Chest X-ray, AP view. Patient: 54 years old, sex M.
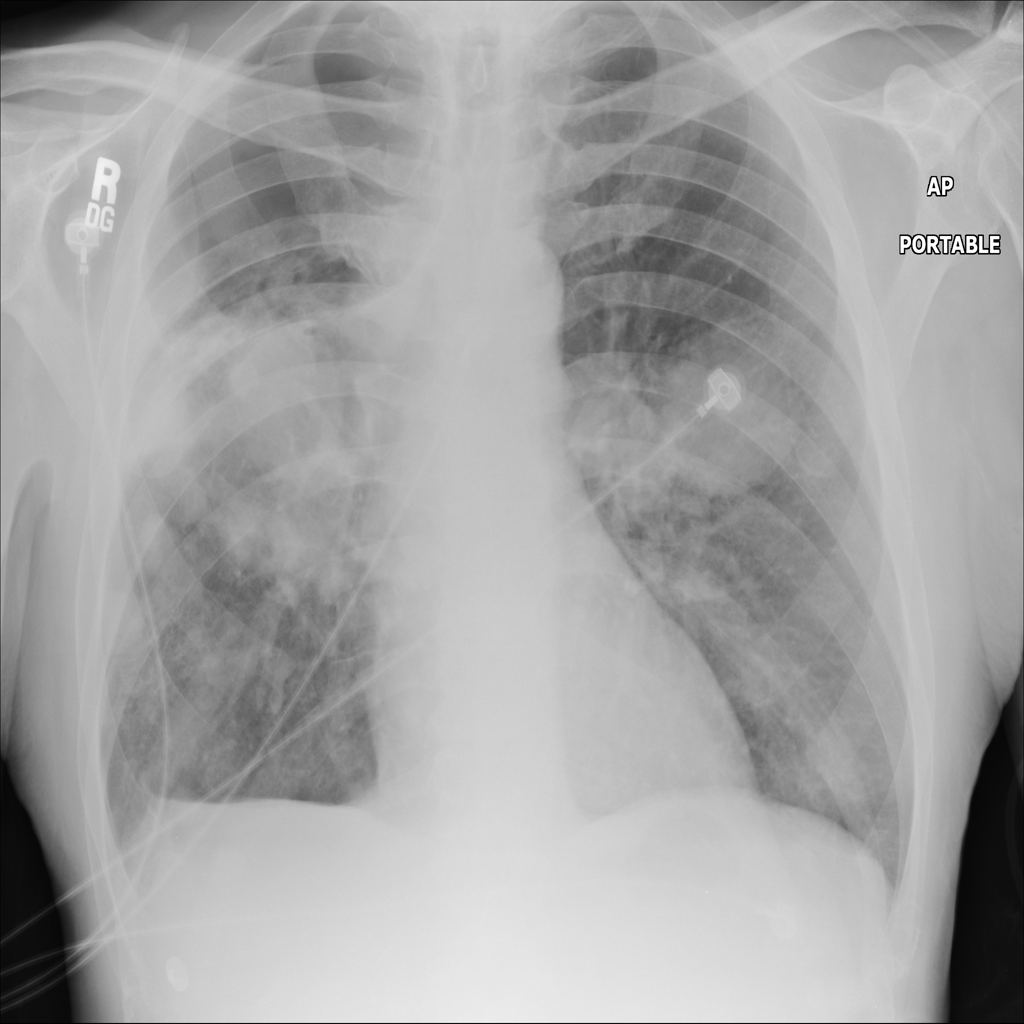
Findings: Mass